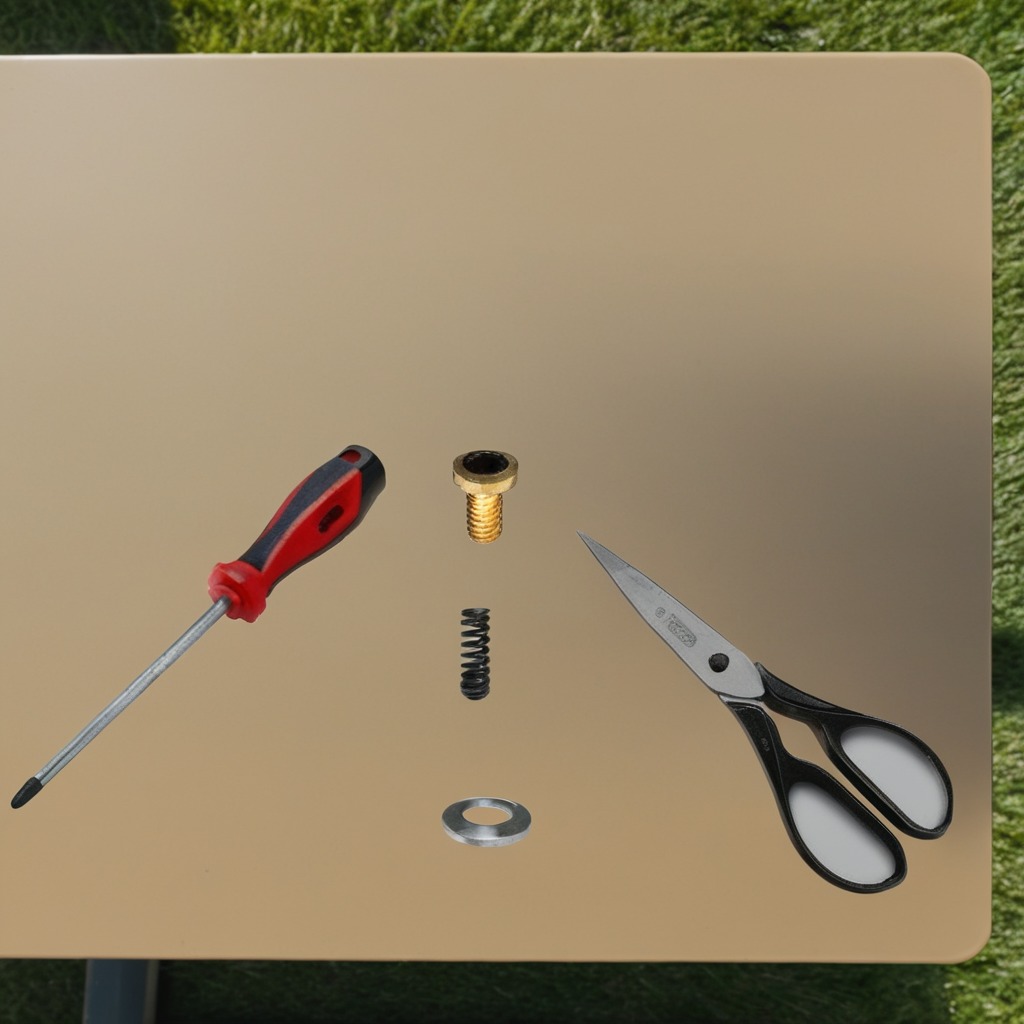
A flat metal washer, a metal machine screw, a coiled metal spring, a screwdriver, and a pair of scissors are lying on the textured surface.